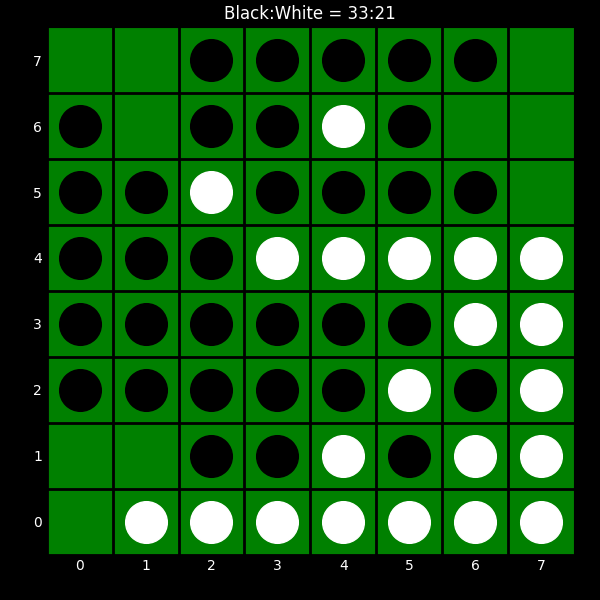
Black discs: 33
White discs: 21